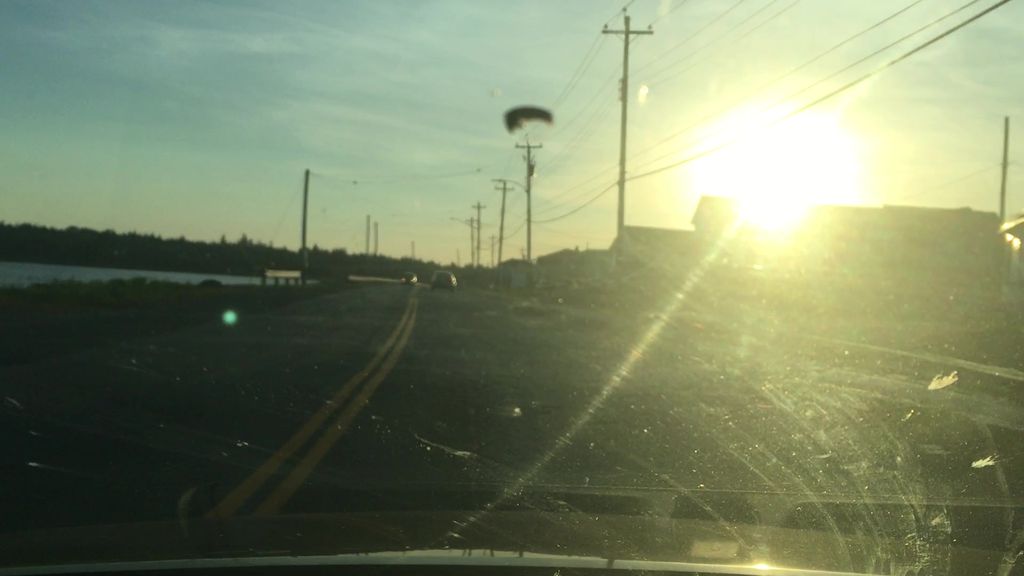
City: halifax